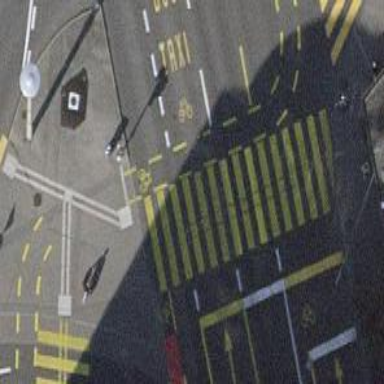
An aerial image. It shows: Secondary road with asphalt surface. Both sides of the road have sidewalks. There are trolley wires indicating the presence of trolley system. The road has lanes for buses and shared busway with cycleway.